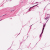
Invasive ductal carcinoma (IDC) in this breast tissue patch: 0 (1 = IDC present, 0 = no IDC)